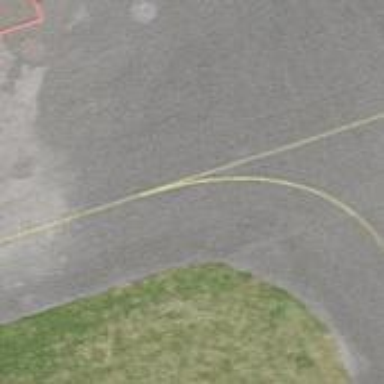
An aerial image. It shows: Image of taxiway at airport.